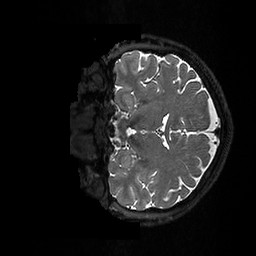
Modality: T2w
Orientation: coronal
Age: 52
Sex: female
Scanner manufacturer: ge
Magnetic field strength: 3 T
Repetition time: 3.202 s
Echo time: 0.0669 s